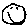
Label: smiley face